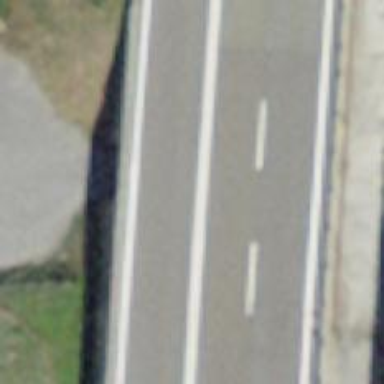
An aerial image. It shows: Primary highway crossing over bridge.